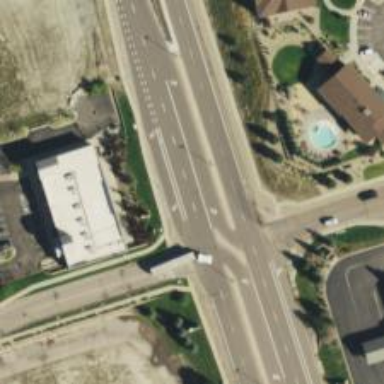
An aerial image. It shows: Asphalt road with secondary link designation.